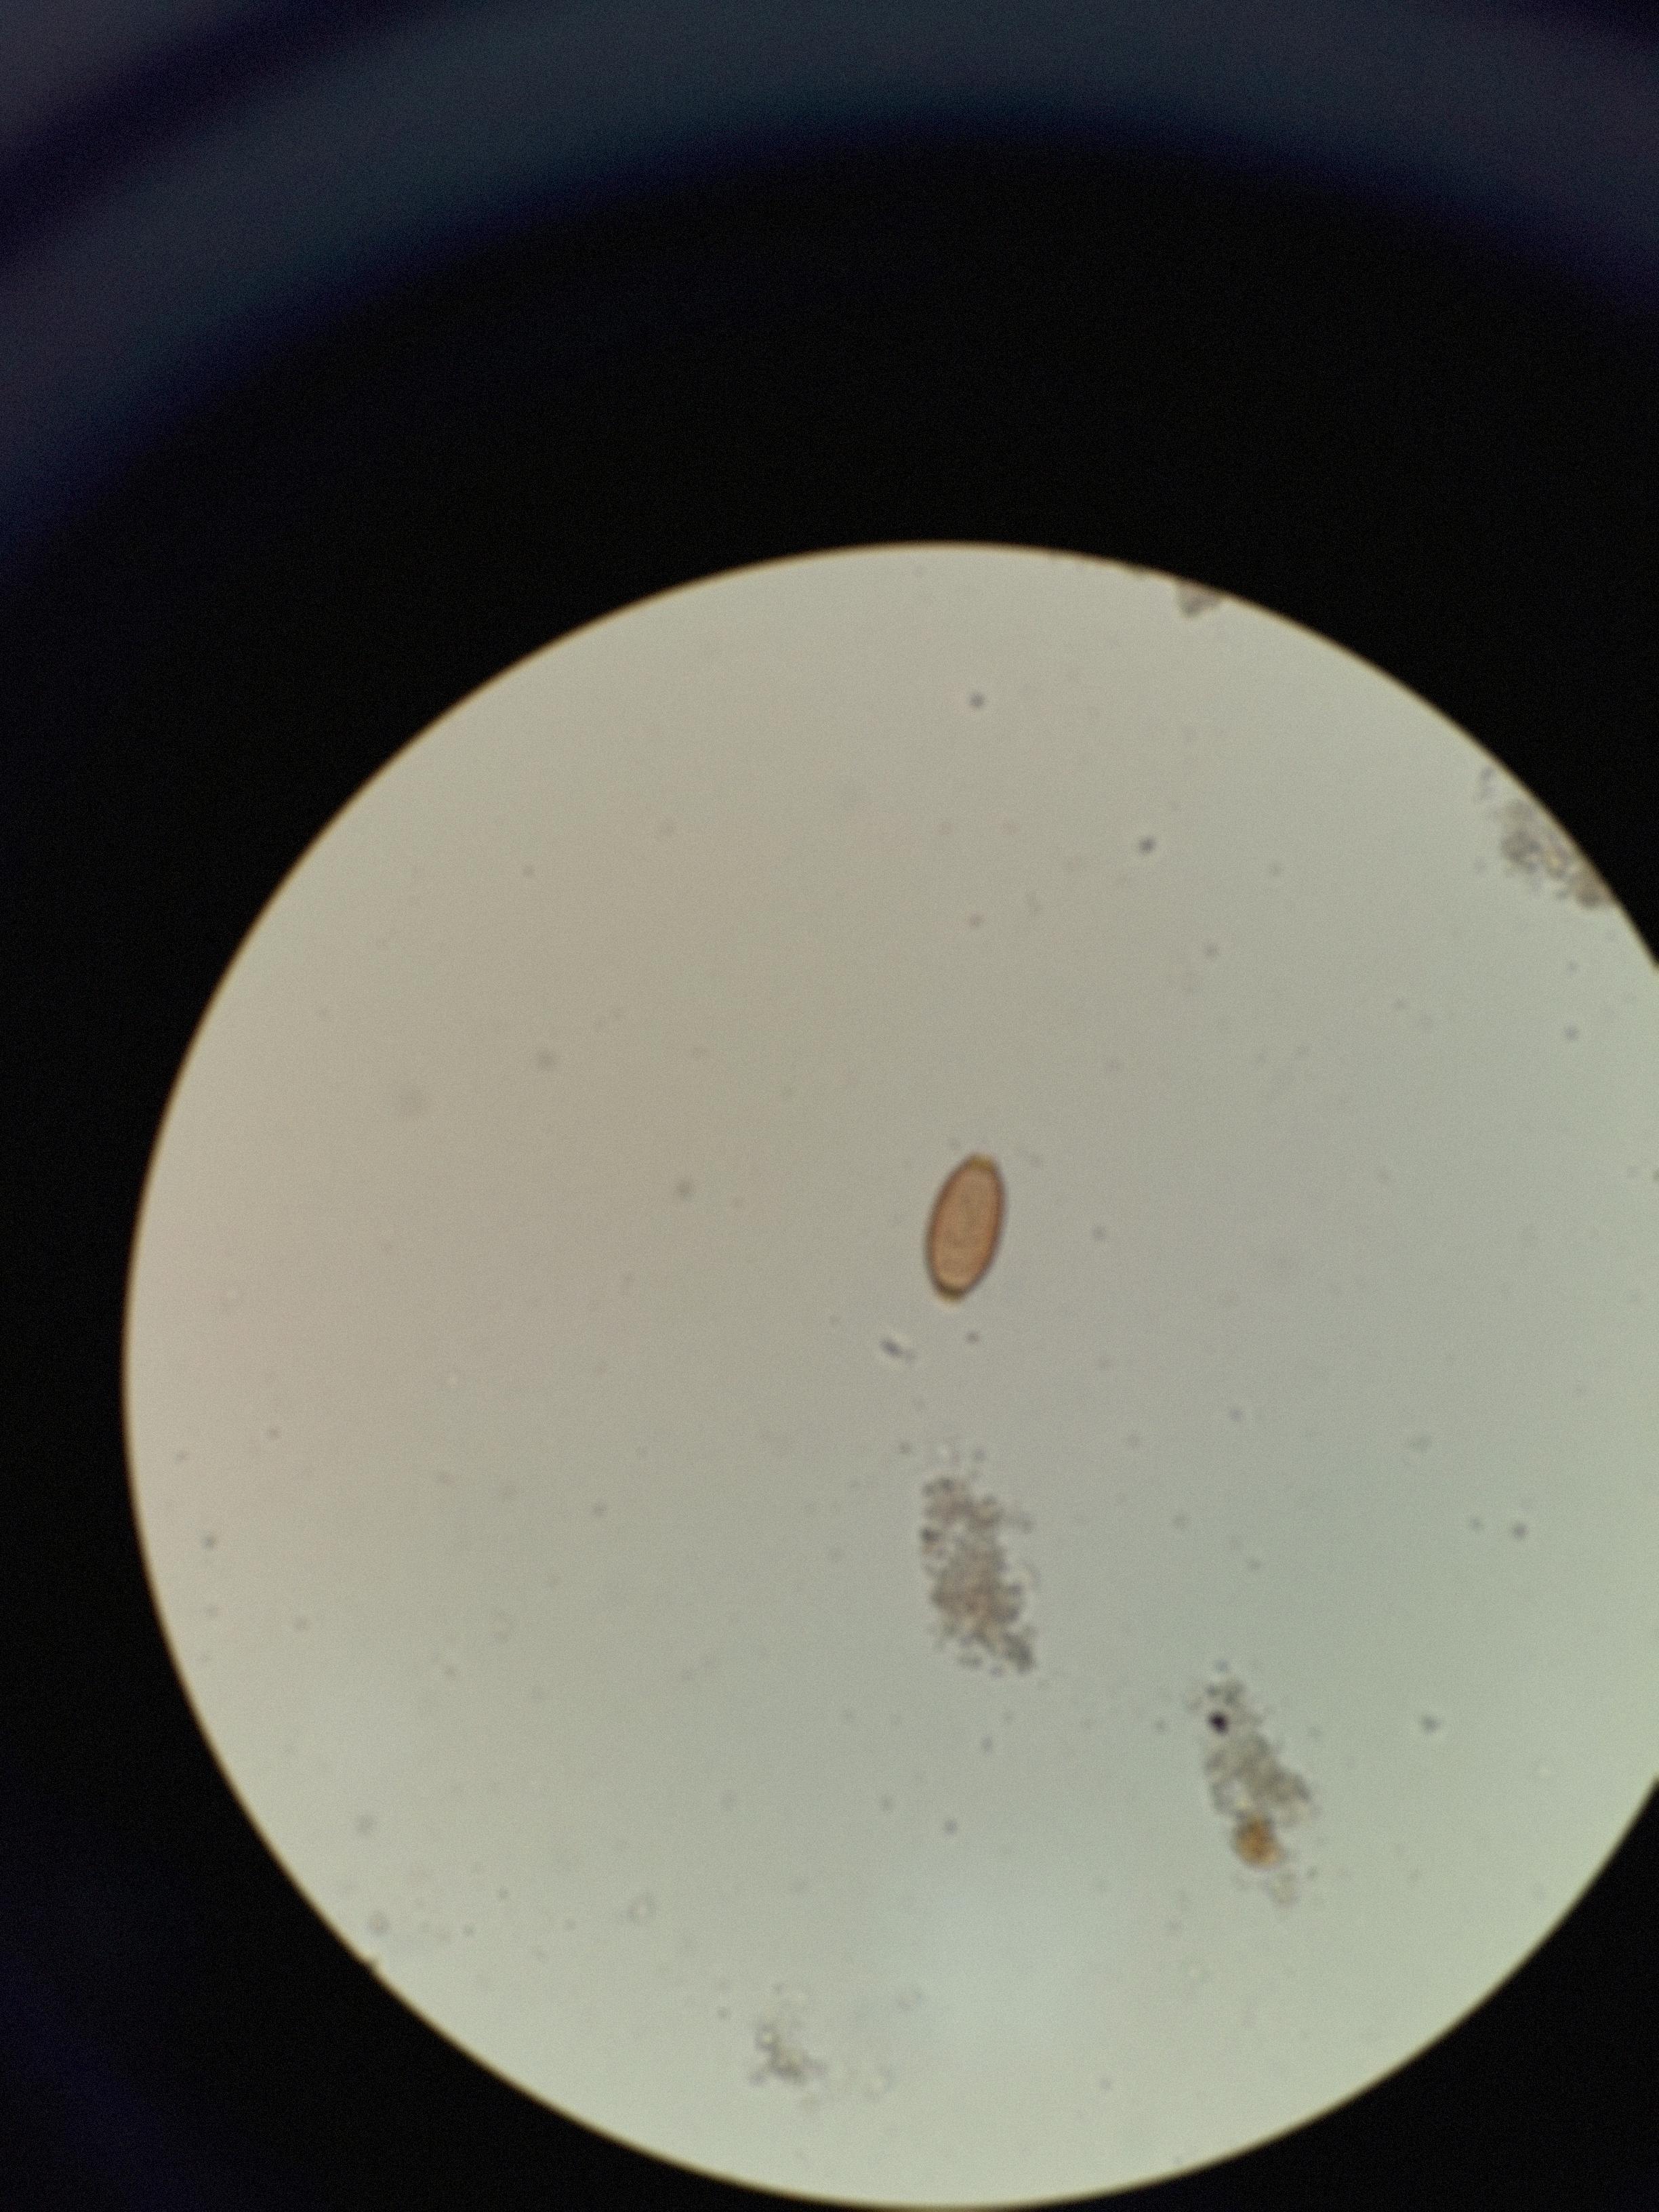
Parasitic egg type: Trichuris trichiura